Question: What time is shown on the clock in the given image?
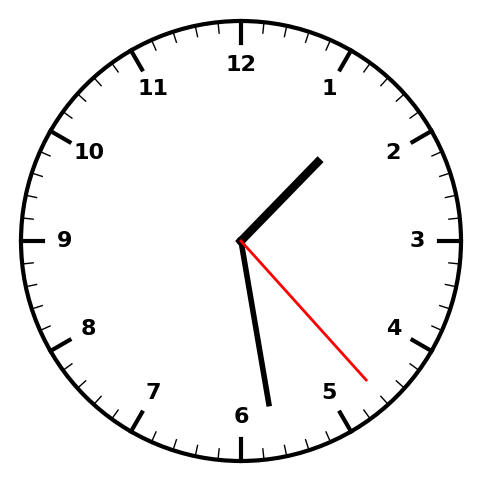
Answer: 01:28:23